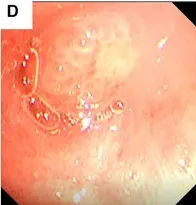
Chest enhanced CT, bronchoscopy, pathological image, and immunohistochemistry assay of case 1. (E) Photomicrograph (HE x 100) shows the confirmed diagnosis of pulmonary mucoepidermoid carcinoma.
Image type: endoscopy (gi_endoscopy)